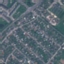
Land use / land cover class: Residential